Current action and preconditions to check: trajectory_clear

Your task: For each precondition in the list above, predict whether it will hold at this action.

Consider the current scene as observed from the mobile robot's camera, and analyze the predicted future states of all dynamic agents (e.g., people, animals, vehicles, or any moving entities) within the NEXT SECOND.

IMPORTANT: Only answer "very likely" if you are absolutely certain—based on strong, clear evidence—that a dynamic agent will violate the precondition in the predicted future state. Do NOT answer "very likely" for unlikely, ambiguous, or low-probability risks.

Ask yourself for each precondition: Is there a high probability, with clear and convincing evidence, that the predicted future states of any dynamic agent will interfere with the predicted future state of the currently executing action within the NEXT SECOND, causing that precondition to fail?

Assess the risk level based on these predictions. Use "likely" or "very likely" if motions create a clear risk of interference.

Use "neutral" or "improbable" if agents are nearby but their predicted paths are clearly diverging or non-conflicting.

Failure Risk Categories: "very improbable", "improbable", "neutral", "likely", "very likely"

Answer Format: Output ONLY the probability_of_failure value from these categories: "very improbable", "improbable", "neutral", "likely", "very likely"

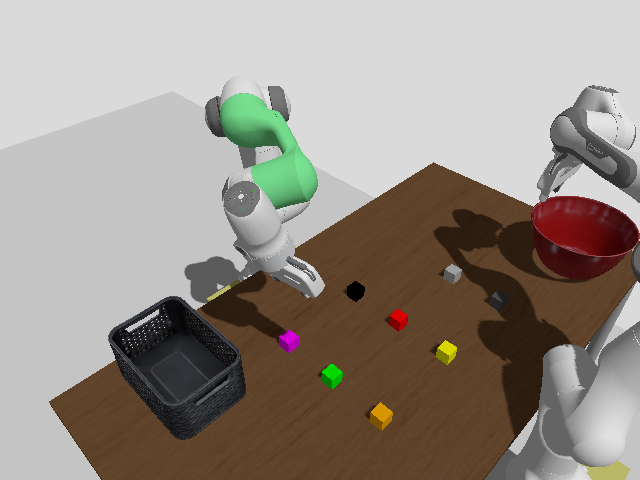

Answer: very improbable